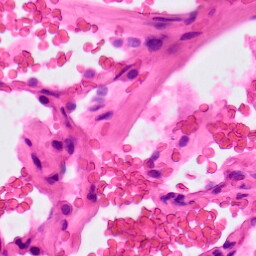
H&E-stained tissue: Lung